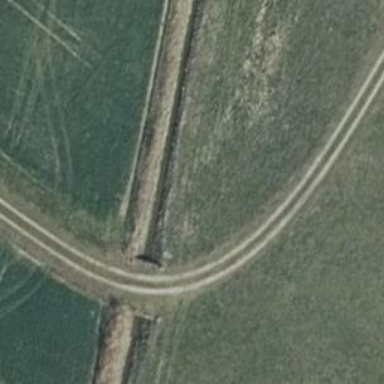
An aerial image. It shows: Culvert tunnel.